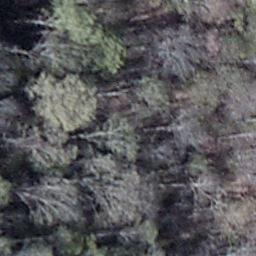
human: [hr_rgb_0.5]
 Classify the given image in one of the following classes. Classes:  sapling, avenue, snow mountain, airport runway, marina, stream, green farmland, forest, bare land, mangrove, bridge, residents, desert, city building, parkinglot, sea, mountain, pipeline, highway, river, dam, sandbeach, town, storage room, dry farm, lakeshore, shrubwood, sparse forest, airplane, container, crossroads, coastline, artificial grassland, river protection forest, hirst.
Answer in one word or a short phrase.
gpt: shrubwood